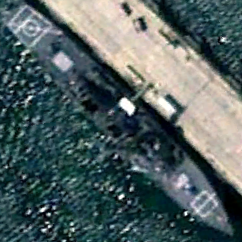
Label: destroyer